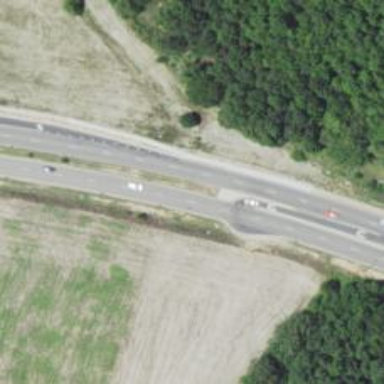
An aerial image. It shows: Asphalt road with primary link designation.